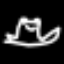
Label: frog